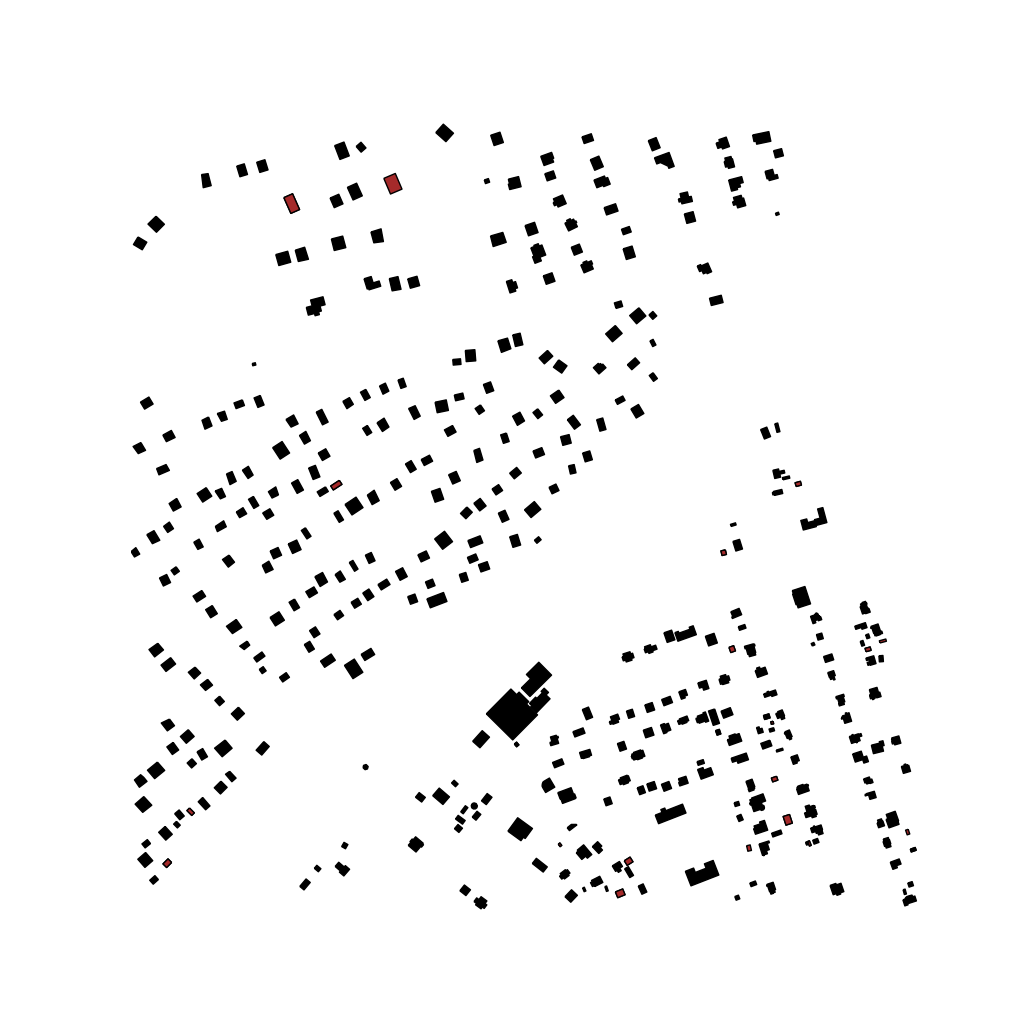
Tags: overhead vector_map, industrial, recreation, residential, special, modern, soviet, individual_rise, low_rise, density_1, Building, Facility, 1.0 km²